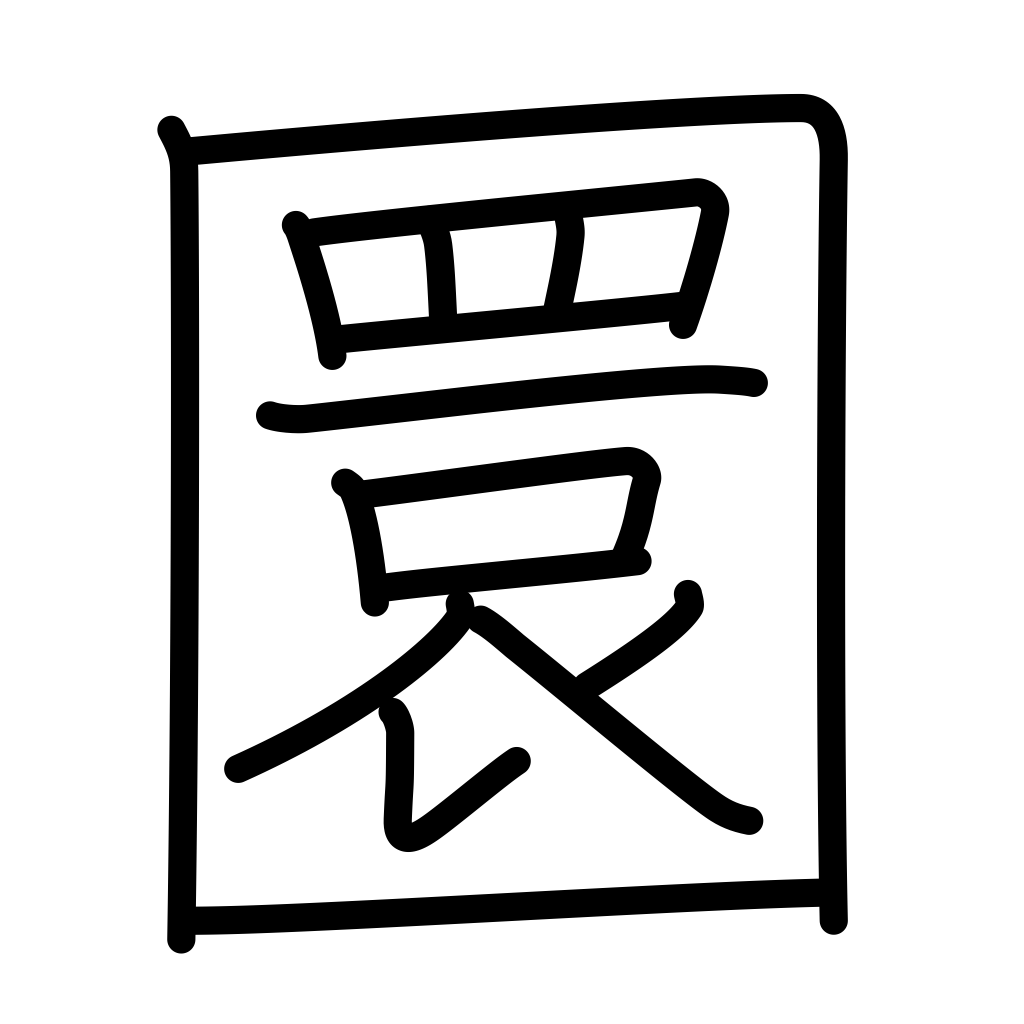
Meaning: round, go around